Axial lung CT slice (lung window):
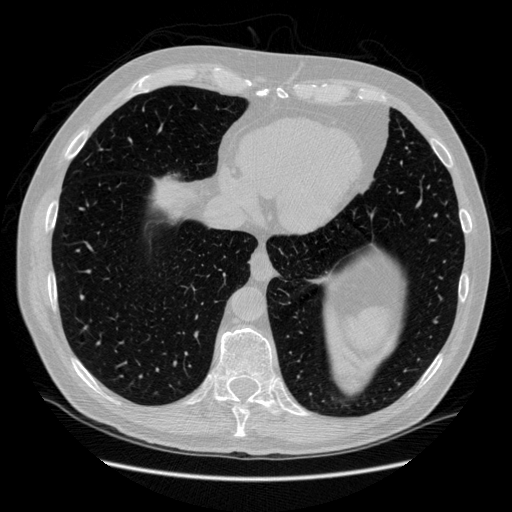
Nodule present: no